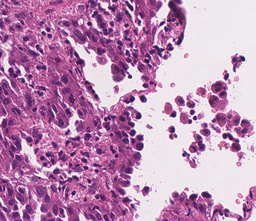
Tumor epithelial tissue: yes
Tumor-associated stroma tissue: yes
Normal tissue: no